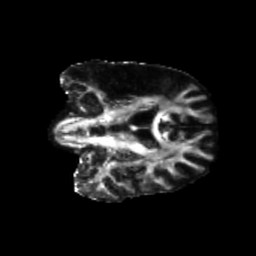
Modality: FA
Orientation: coronal
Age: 56
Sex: male
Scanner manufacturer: siemens
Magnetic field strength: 3 T
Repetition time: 5.25 s
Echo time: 0.08 s